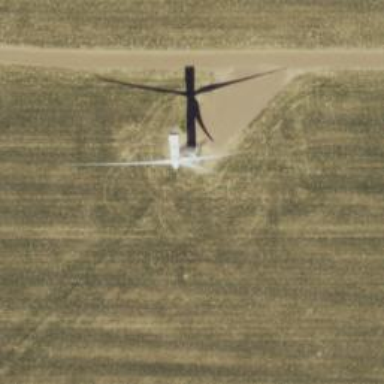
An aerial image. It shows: Wind turbine generator that utilizes wind as its source for generating electricity. It is of the horizontal axis type.